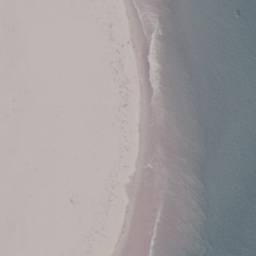
Label: beach